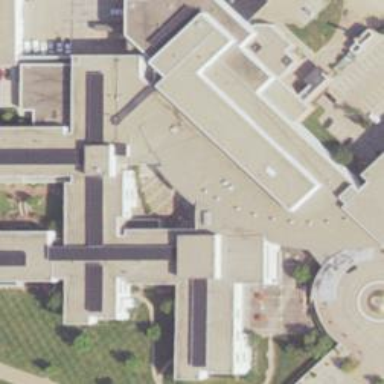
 specifically the main/hospital building."